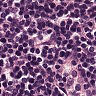
Metastatic tissue present: no